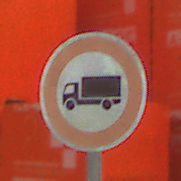
Verkehrszeichen: VerbotFuerKraftfahrzeugeUeberDreiKommaFuenfTonnen
Umgebung: Outdoor, Suburban
Tageszeit: MorningAfternoon
Wetter: PartlyCloudy
Licht: Natural
Jahreszeit: NotSpecified
Kontrast: LowContrast